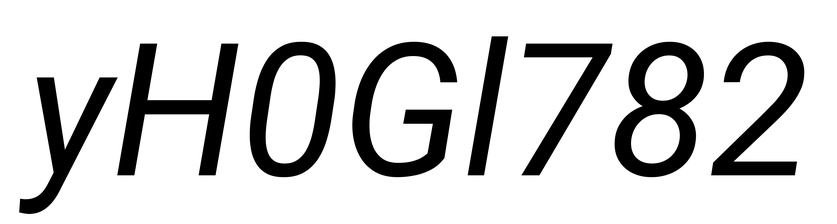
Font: Roboto-Italic_Italic